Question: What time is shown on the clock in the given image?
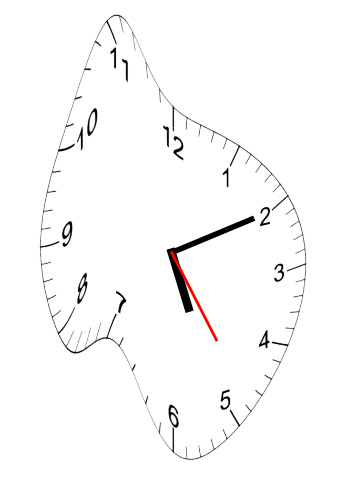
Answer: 05:10:24